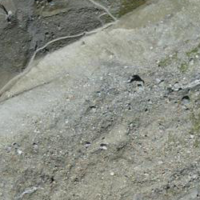
EUNIS habitat code: 48
Species observed at this site:
Marmota marmota
Capra ibex